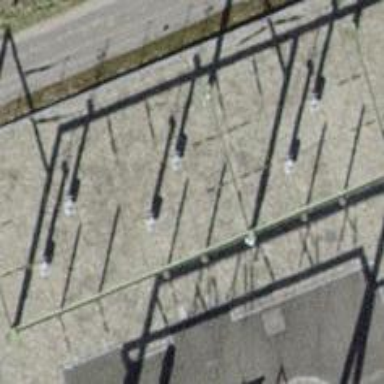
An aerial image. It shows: Power line carrying busbar.